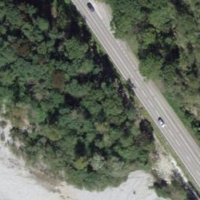
EUNIS habitat code: 32
Species observed at this site:
Phytolacca americana